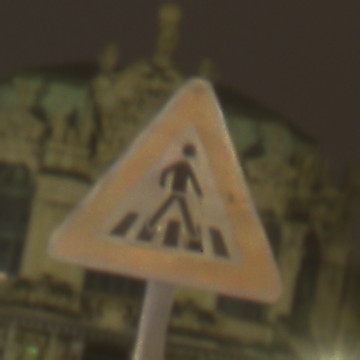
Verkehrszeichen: FussgaengerueberwegLinks
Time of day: Night
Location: Outdoor (Urban)
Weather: Overcast
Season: NotSpecified
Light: Artificial